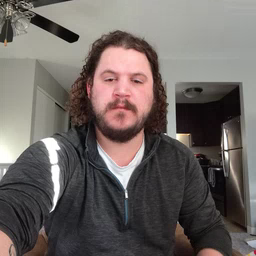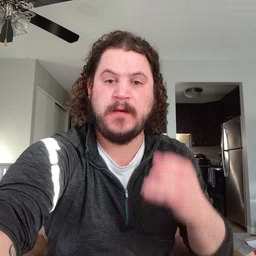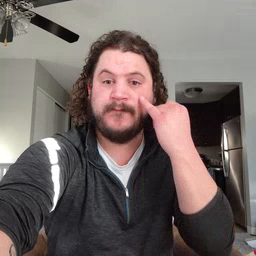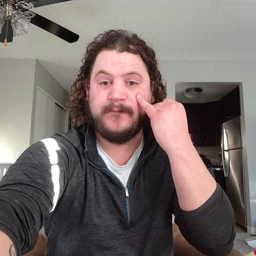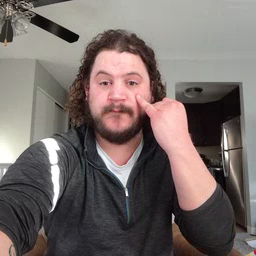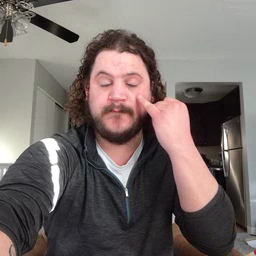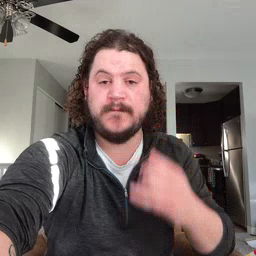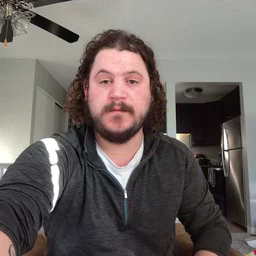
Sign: if